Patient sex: M
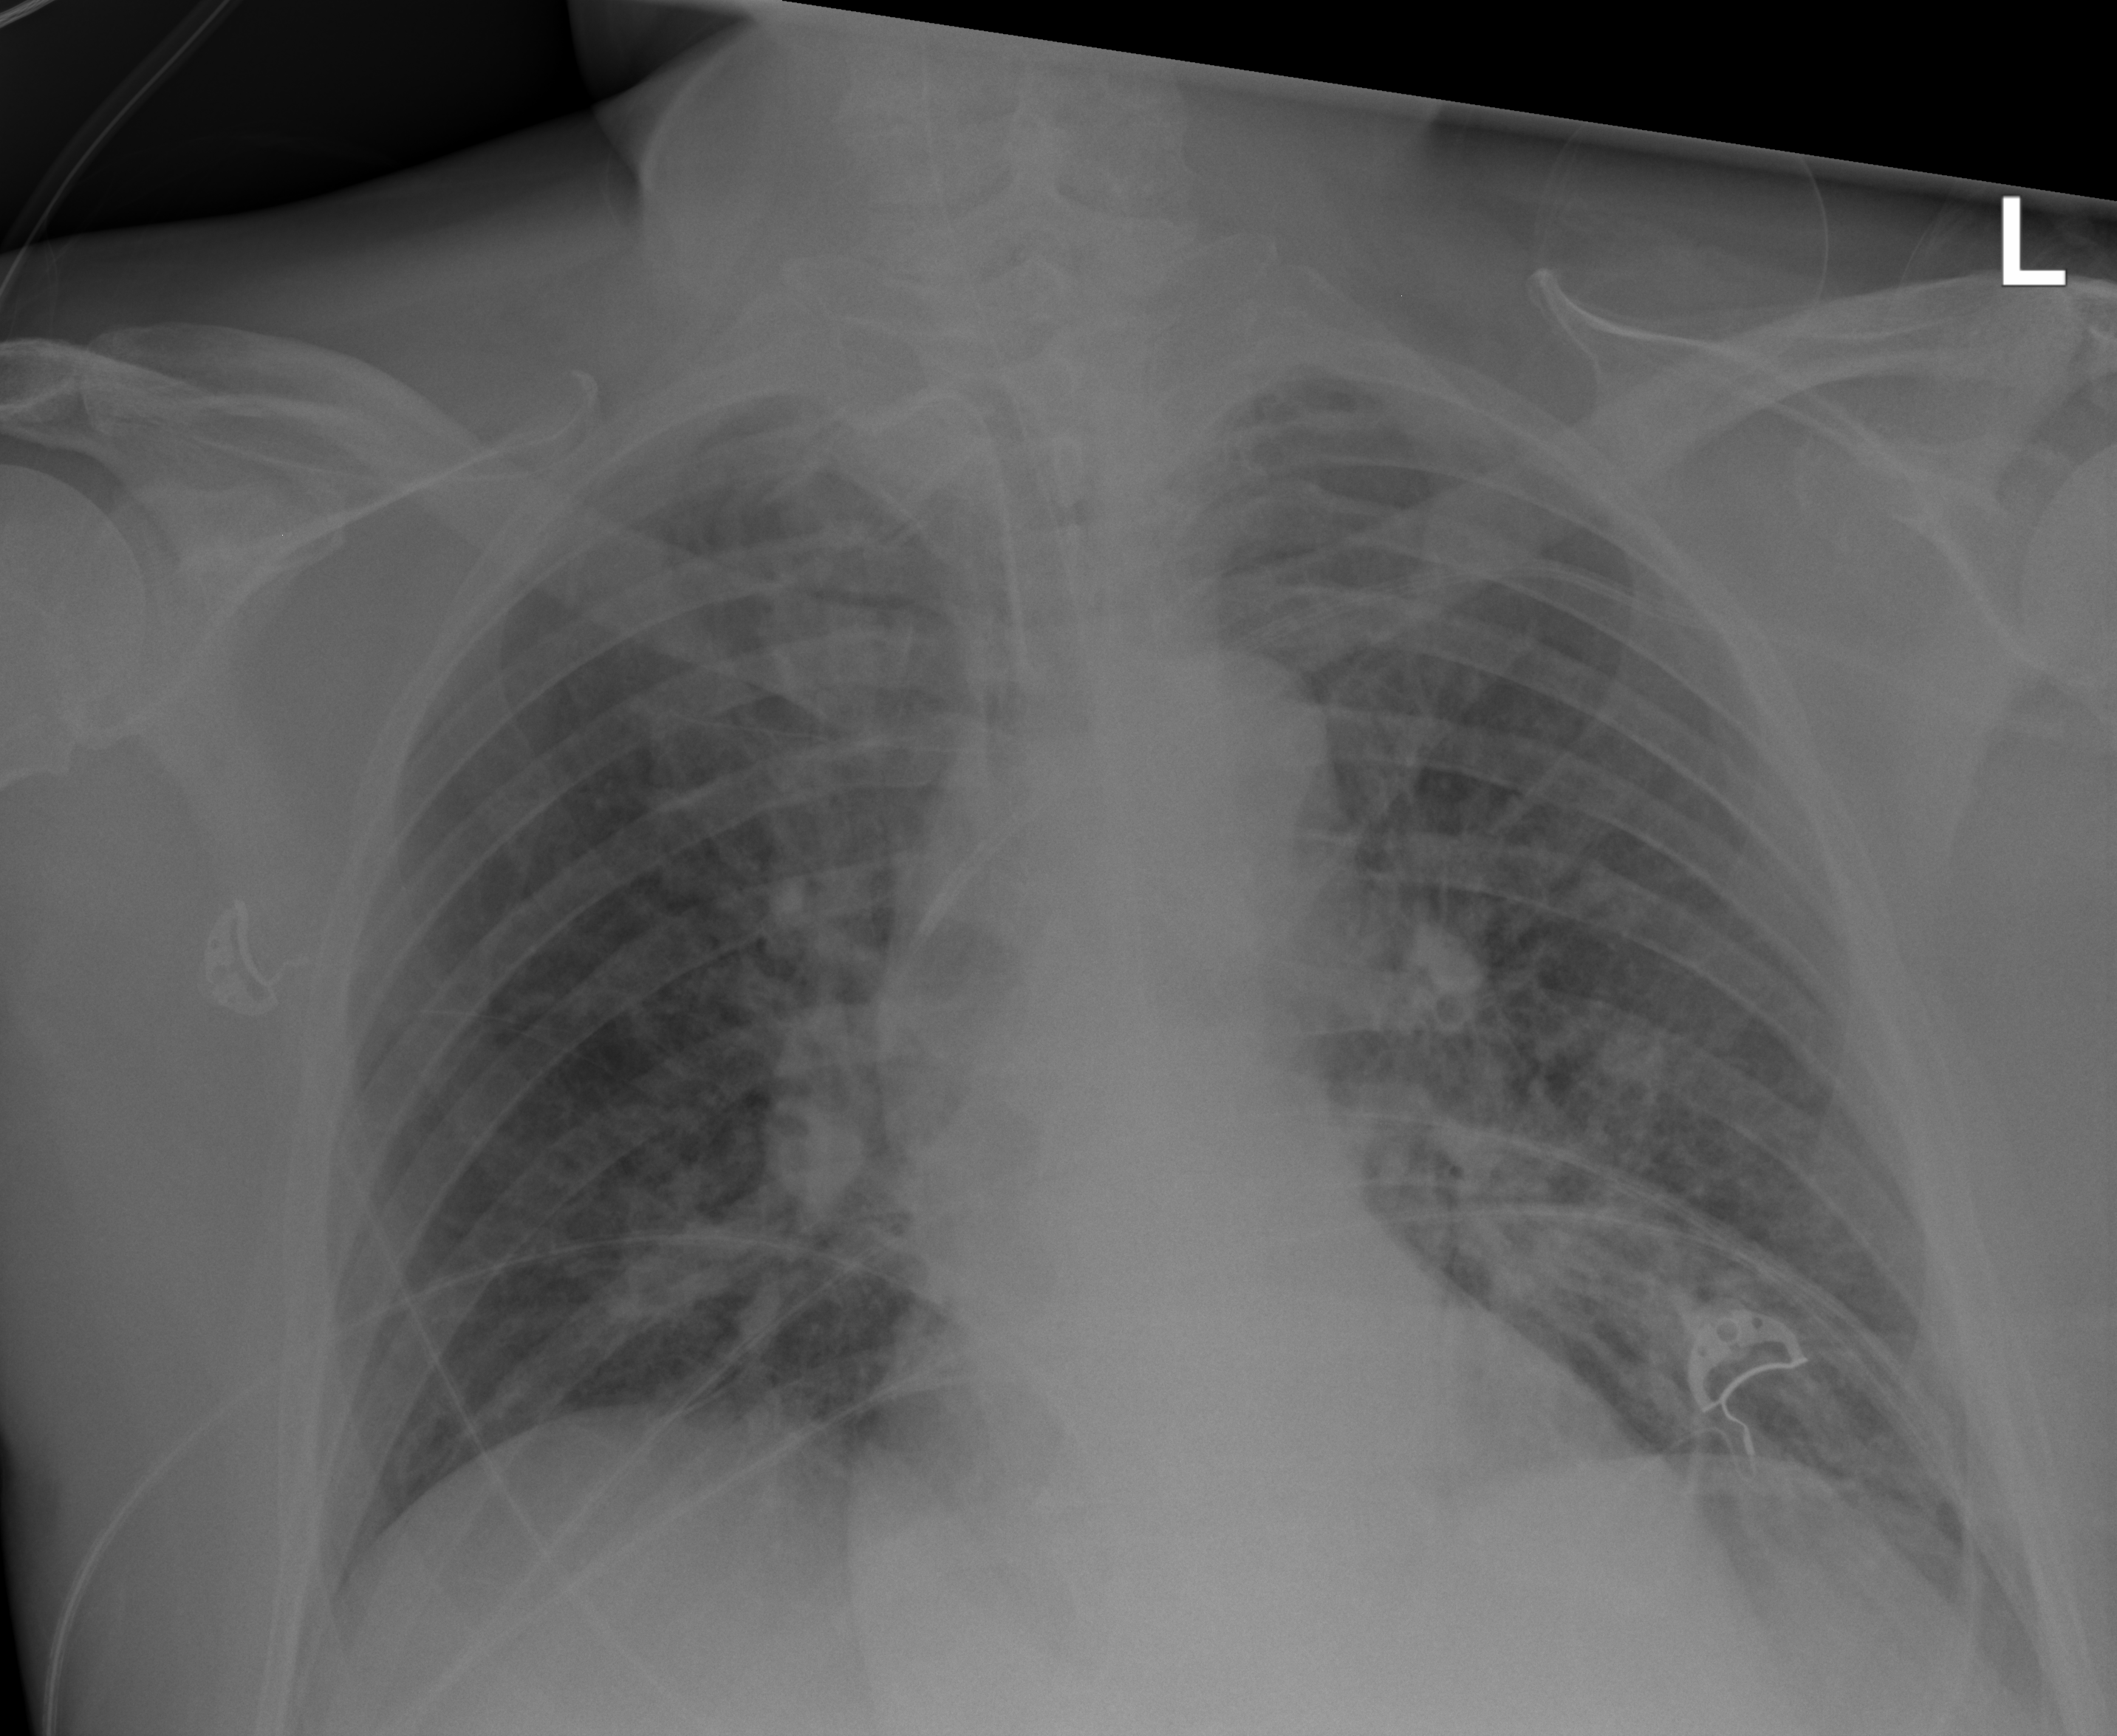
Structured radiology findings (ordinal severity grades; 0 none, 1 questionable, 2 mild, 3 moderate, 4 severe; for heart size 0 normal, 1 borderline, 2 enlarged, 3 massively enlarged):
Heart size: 0
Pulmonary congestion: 3
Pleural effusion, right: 0
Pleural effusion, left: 0
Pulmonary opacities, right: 0
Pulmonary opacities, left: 0
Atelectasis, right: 0
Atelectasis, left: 2